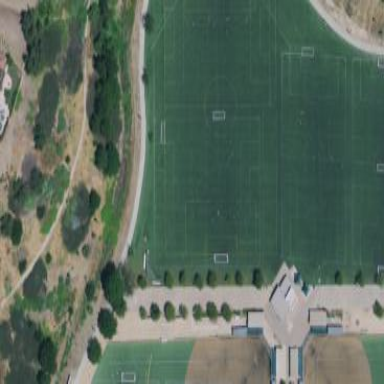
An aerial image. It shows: Artificial turf soccer pitch for leisure sports.